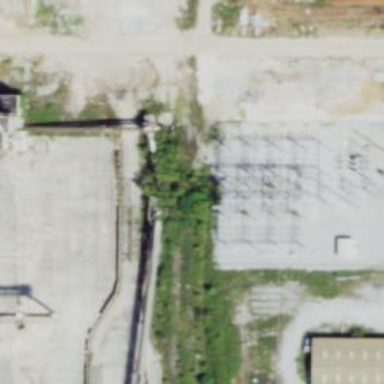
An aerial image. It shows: Industrial substation surrounded by fence.